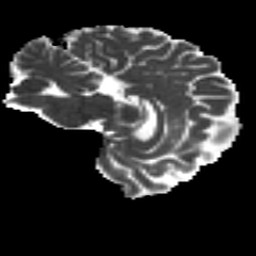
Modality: MD
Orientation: sagittal
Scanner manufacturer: siemens
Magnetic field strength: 3 T
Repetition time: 4.16 s
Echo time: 0.0806 s